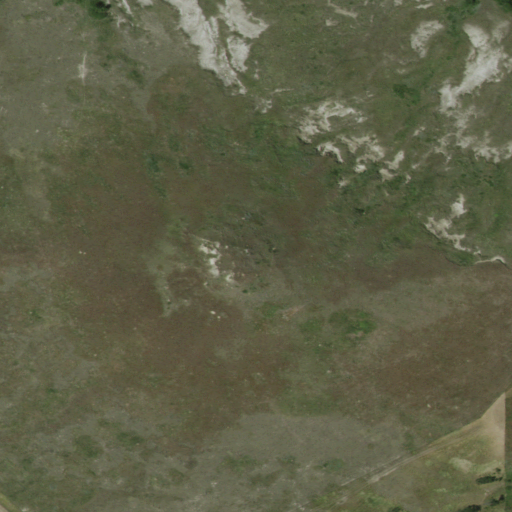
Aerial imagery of mountain in South Dakota named Mud Butte containing only grassland